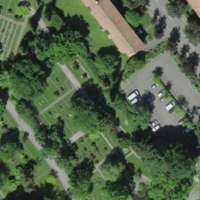
EUNIS habitat code: 53
Species observed at this site:
Allium ursinum
Cotoneaster dammeri